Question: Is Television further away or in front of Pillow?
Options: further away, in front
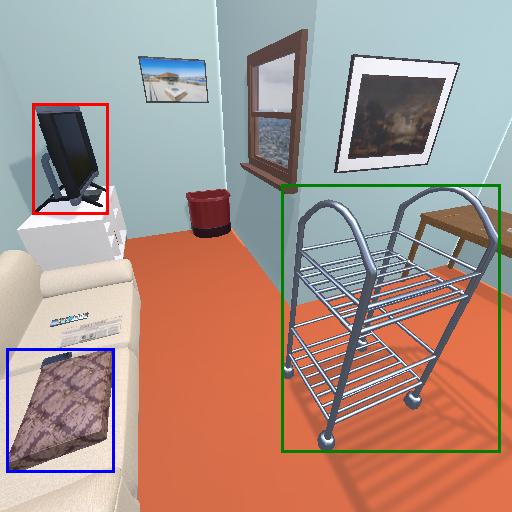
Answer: further away